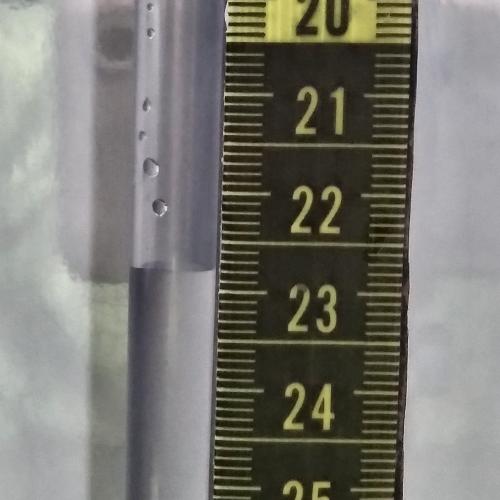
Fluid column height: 22.8 cm